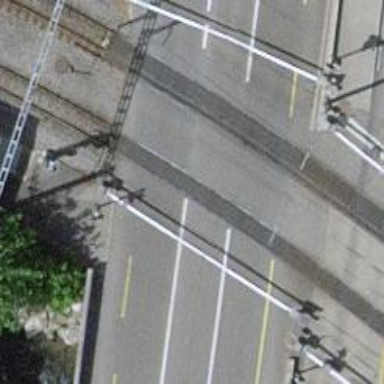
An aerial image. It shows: Level crossing with double half barrier.